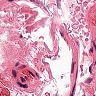
Metastatic tissue present: no